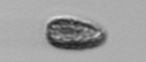
Label: Pseudochattonella_farcimen